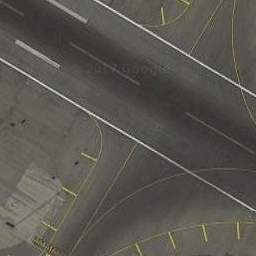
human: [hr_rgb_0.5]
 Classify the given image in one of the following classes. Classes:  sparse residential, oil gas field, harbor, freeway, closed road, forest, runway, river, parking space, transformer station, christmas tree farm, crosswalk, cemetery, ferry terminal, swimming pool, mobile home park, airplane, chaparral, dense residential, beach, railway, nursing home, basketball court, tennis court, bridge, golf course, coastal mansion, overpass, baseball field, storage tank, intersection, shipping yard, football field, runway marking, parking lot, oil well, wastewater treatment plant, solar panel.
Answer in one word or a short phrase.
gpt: runway